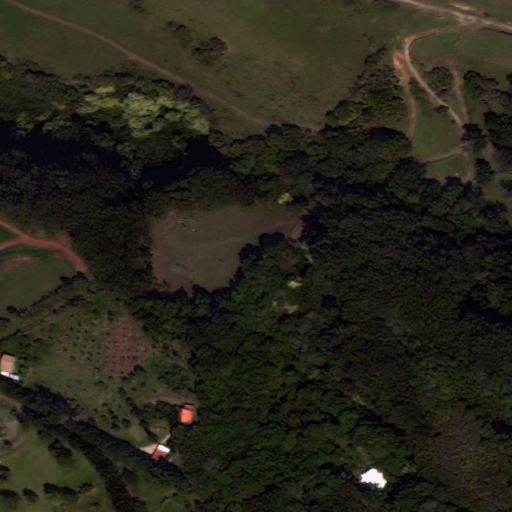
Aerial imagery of valley in Hawaii named Kahakapao Gulch containing only unknown